Field crop: tomato
Growth stage: 1
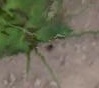
Species: cyperus